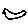
Label: bird